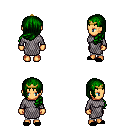
a pixel art fantasy rpg character, female body template, human, tanned skin, chain mail, white pants, green left-swept hairstyle, gold tiara, black slippers, four views (front, back, left, right), 2x2 character sprite sheet, small pixel art, hard edges, no anti-aliasing